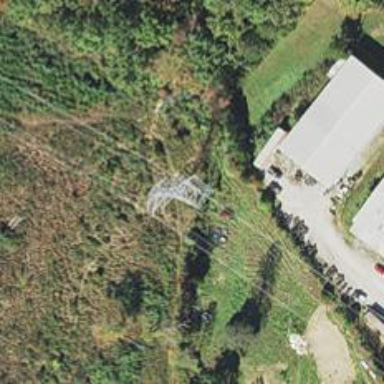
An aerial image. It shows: Power tower.